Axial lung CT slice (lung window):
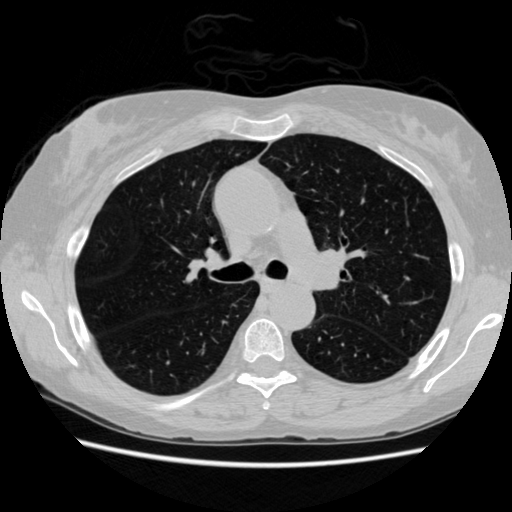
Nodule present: no